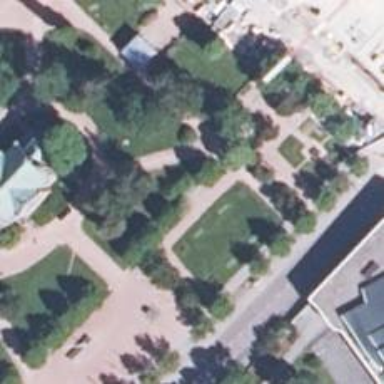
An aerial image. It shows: Historic memorial featuring statue.